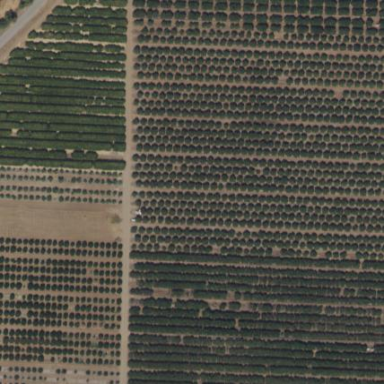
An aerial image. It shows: Orange orchard with beautiful orange trees.